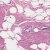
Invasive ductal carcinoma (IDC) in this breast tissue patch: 0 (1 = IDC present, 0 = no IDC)